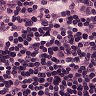
Metastatic tissue present: yes